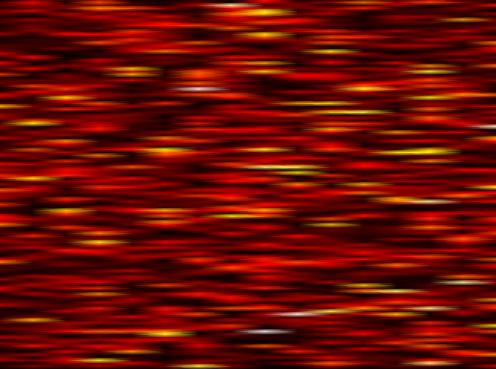
Label: WOLA